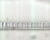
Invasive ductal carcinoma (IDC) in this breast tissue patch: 0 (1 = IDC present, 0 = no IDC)